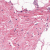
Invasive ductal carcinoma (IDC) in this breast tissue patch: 0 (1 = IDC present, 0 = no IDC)